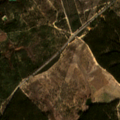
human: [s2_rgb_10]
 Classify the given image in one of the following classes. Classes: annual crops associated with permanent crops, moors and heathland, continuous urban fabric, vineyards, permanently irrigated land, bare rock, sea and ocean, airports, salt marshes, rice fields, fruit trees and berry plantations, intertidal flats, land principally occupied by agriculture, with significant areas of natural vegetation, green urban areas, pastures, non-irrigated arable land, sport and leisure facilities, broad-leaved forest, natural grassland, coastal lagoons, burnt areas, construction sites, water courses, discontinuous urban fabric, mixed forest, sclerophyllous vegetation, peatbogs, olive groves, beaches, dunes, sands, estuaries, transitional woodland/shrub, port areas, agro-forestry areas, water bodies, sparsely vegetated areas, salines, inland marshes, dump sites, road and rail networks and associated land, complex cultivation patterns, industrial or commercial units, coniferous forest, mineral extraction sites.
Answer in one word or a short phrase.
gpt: olive groves, agro-forestry areas, broad-leaved forest, transitional woodland/shrub